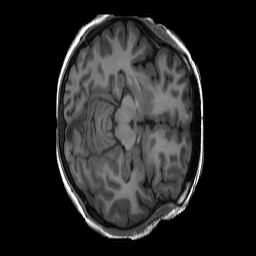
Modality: T1w
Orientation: axial
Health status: ill
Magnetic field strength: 3 T